Field crop: maize
Growth stage: 1
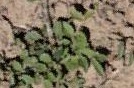
Species: convolvulus